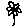
Label: flower